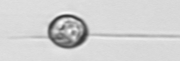
Label: flagellate